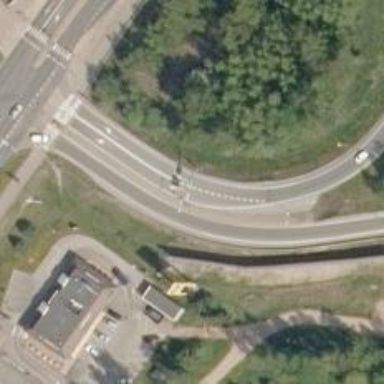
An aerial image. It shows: Asphalt trunk link road.